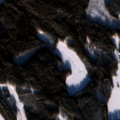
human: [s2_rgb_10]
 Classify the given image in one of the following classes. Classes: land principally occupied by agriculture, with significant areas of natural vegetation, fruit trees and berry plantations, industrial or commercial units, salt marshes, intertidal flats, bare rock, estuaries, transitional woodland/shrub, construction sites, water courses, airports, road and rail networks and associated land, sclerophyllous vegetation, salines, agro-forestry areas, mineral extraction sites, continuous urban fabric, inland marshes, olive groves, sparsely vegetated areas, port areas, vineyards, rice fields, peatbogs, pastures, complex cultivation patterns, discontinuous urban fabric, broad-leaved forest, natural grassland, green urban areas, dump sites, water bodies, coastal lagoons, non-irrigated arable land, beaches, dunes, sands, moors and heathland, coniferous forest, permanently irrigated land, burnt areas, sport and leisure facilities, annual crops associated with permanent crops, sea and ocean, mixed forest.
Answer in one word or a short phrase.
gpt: coniferous forest, mixed forest, transitional woodland/shrub, water bodies